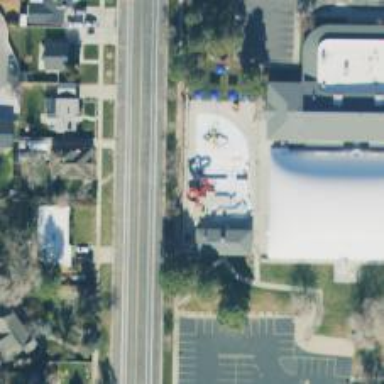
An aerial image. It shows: Water slide attraction.